Question: I am currently writing a program to solve a brain teaser,

How this works:
Using the digits 1-9 only once, make the four corners, and each diagonal = 26
anyways, my code basically starts at "111111111" and counts up, each time checking to see if it matches the required parameters.
Code:
'''
Public Class Main
Dim count As Integer
Dim split() As Char
Dim done As Boolean
Dim attempts As Integer
Private Sub IncreaseOne()
If count < 999999999 Then
count += 1
Else
done = True
End If
If CStr(count).Contains("0") Then
count = CStr(count).Replace("0", "1")
End If
End Sub
Private Sub Reset()
count = 111111111
attempts = 0
End Sub
Private Sub IntToLbl()
split = CStr(count).ToCharArray
lbl1.Text = split(0)
lbl2.Text = split(1)
lbl3.Text = split(2)
lbl4.Text = split(3)
lbl5.Text = split(4)
lbl6.Text = split(5)
lbl7.Text = split(6)
lbl8.Text = split(7)
lbl9.Text = split(8)
lblAttempts.Text = "Attempt: " & attempts
End Sub
Private Sub Check()
attempts += 1
If split(0) + split(1) + split(7) + Int(8) = 26 And split(0) + split(2) + split(4) + split(6) + split(8) = 26 And split(1) + split(3) + split(4) + split(5) + split(7) = 26 Then
If CStr(count).Contains("1") And CStr(count).Contains("2") And CStr(count).Contains("3") And CStr(count).Contains("4") _
And CStr(count).Contains("5") And CStr(count).Contains("6") And CStr(count).Contains("7") And CStr(count).Contains("8") _
And CStr(count).Contains("9") Then
ListBox1.Items.Add("A" & attempts & ": " & CStr(count))
End If
End If
End Sub
Private Sub Act()
While done = False
IncreaseOne()
IntToLbl()
Check()
End While
tr.Abort()
End Sub
Dim suspended As Boolean = False
Dim tr As New System.Threading.Thread(AddressOf Act)
Private Sub Button1_Click(sender As Object, e As EventArgs) Handles btnSolve.Click
If suspended = True Then
tr.Resume()
suspended = False
Else
If tr.IsAlive = False Then
Reset()
tr.Start()
CheckForIllegalCrossThreadCalls = False
Else
Dim Reply = MsgBox("Thread is running! Stop the thread?", MsgBoxStyle.YesNo, "Error!")
If Reply = MsgBoxResult.Yes Then
tr.Suspend()
suspended = True
End If
End If
End If
End Sub
Private Sub Main_FormClosing(sender As Object, e As FormClosingEventArgs) Handles Me.FormClosing
tr.Abort()
End Sub
Private Sub tr2_Tick(sender As Object, e As EventArgs) Handles tr2.Tick
IncreaseOne()
IntToLbl()
Check()
End Sub
End Class
'''
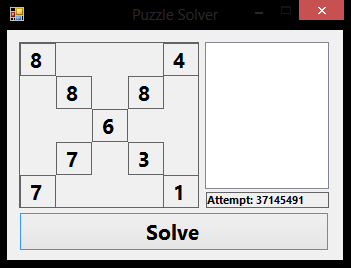
Answer: Before using a thread, you should 1) reduce your algorithm complexity and 2) improve its efficiency.
1) For the complexity, since figures can only be here once, you have 9! = 362.880 test to do, which is 27.557 times less tests than a full scan.
I guess that allready at that point you'll be real-time on most computers, but there might be also some combinations for which you can stop the tests before testing all sub-combination ( expl : if first diagonal is not 26, no need to test permutations of other items). With this you could cut down even more the number of tests.
Another way to reduce the case count is to use symmetry. Here, 1 step or 2 step rotations, and horizontal or vertical flip won't affect result, which makes another X16 cut in test count.
2) For the efficiency, using arrays of integers instead of strings will bring you a huge speed boost.
I did a jsfiddle (in javascript, so), that is only testing 9! elements and uses array, it gives result instantly, so i did not look further for early stop / symmetry.
One solution is, for instance : 3,2,7,5,9,6,1,4,8
which makes :
'''
3 6
2 1
7
4 5
8 9
'''
which seems to be ok.
fiddle is here : <URL>
The figures are coded this way : 5 first figures goes for the first diagonal,
the central item has index 2, the 4 others are for the second diagonal except
its central item.
(There might be more efficient ways to encode the array allowing, as explained
earlier, to stop earlier some tests.)
---
Rq : We can find all solutions with maths :
Let's call c1, c2, c3, c4 the four corners, c the central point, d11, d12, d21, d22 the two
remaining points of the two diagonals.
then
1) c1 + c2 + c3 + c4 = 26
2) c1 + d11 + m + d12 + c3 = 26
3) c2 + d21 + m + d22 + c4 = 26
4) all points are different and in the 1..9 range.
5) (from 4) : sum of all points = 45 (sum from 1 to 9 )
6) from 5) and 1) --> d11 + d12 + m + d21 + d22 = 45 - 26 = 19
(inner points total = total - corner total)
7 ) now adding 2) and 3) and using 1) and 6) we have 19 + 26 + m = 26 + 26
So --->>> m=7
8) considering 1) and 4) and 7), we see that we cannot reach 26 with four integers
different from 7 without using both 9 and 8, ( the max we can reach without 7
and 9 is 8+6+5+4 = 25, and the max reached without 7 and 8 is 9+6+5+4 = 24 )
So --> two corners have 9,8 as value.
9) With 8), 1), 7), and 4) : the two other corners can only be 6,3 or 5,4
(if r1 and r2 are the not 9 or 8 corners, we have r1+ r2 = 9 )
At this point : center is 7, and corners are either [4,5,8,9] or [3,6,8,9] (and permutations)
For [4,5,8,9] - > remains [1,2,3,6] (sum = 12)
For [3,6,8,9] - > remains [1,2,4,5] (sum = 12)
We cannot have 9 and 8 on same diagonal, since 8 + d11 + 7 + d12 + 9 = 26 makes d11 + d12 = 2 which is not
possible considering 4)
Let's consider the corners = [4,5,8,9] case, and see the end of the diagonal starting by 9. It might be
4 or 5.
4 : 9 + d11 + 7 + d12 + 4 = 26 --> d11 + d12 = 6 --> (3,1) is the only solution for d11 and d12 --> remains (2,6) for d21 and d22.
5 ->> d11 + d12 = 7 --> no solution, given 4) and that 4 and 5 are in use
now the corners = [3,6,8,9] case, consider also the end of the diagonal starting by 9. It might end by 6 or 3
3 : d11 + d12 = 7 (5, 2) only solution (4,3 and 6,1 cannot work since 3 and 6 are in use)
6 : d11 + d12 = 10 no solution. (6,4 / / 7,3 / 8,2 / 9,1 all uses a used figure.)
---> so the diagonal starting by 9 can only end by 4 or 3.
deduction ---> the diagonal starting by 8 will end by 5 (when the other one ends by 4) or by 6
(when the other one ends by 3 ).
How many solutions ?
4 possibilities to choose where the 9 is, then 2 choices for the 9 diagonal end (4 or 3) , then 2 choices for the 8 diagonal (starting upstairs or downstairs), then 4 possibilities left for d11, d12 ; d21, d22 choices : [3,1] + [2,6] if we choose 4 as 9's end and [5,2] + [1,4] if we choose 3 as 9's end.
4 *2 * 2 * 4 makes 64 combinations of solutions.